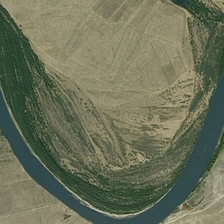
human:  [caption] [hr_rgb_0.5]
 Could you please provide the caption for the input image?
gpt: many green plants are in one side of a curved river .

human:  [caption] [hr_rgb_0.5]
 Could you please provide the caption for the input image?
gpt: the shape of the river is very curving .

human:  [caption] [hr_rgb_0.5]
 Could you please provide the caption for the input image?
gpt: many green plants are in one side of a curved river .

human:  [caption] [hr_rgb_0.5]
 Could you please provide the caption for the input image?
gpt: the shape of the river is very curving .

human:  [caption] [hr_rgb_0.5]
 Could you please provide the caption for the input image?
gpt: many green plants are in one side of a curved river .